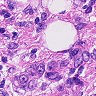
Metastatic tissue present: yes